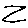
Label: zigzag